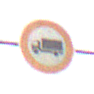
Verkehrszeichen: VerbotFuerKraftfahrzeugeUeberDreiKommaFuenfTonnen
Umgebung: Outdoor, Nature
Tageszeit: MorningAfternoon
Wetter: Overcast
Licht: Natural
Jahreszeit: NotSpecified
Kontrast: LowContrast